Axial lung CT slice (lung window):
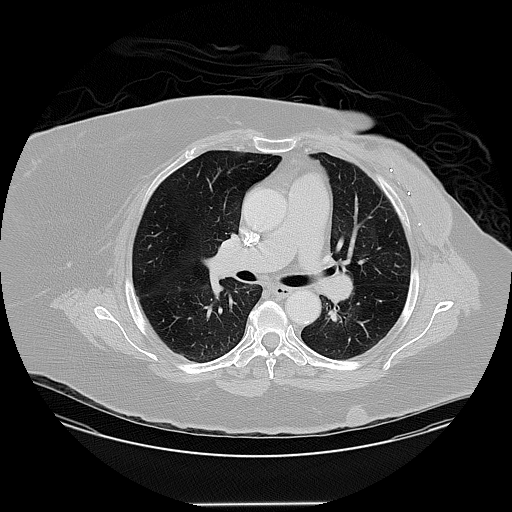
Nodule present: no